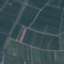
Land use / land cover: PermanentCrop